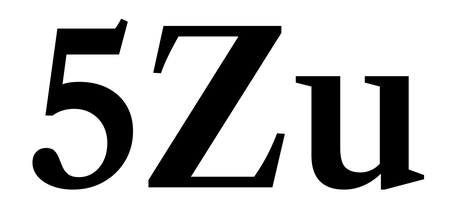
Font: LibreCaslonText_SemiBold